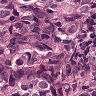
Metastatic tissue present: yes